Question: I'm creating a simple Modal in bootstrap, nothing modified, simply:
'$('#myModal').modal({backdrop:false})'
But when the modal opens it's wider than the browser, not matter what size the window is and creates a 20px or so space.

Any ideas why this is happening, my layout is based off of the Jumbotron template, nothing unique, just color changes mostly.
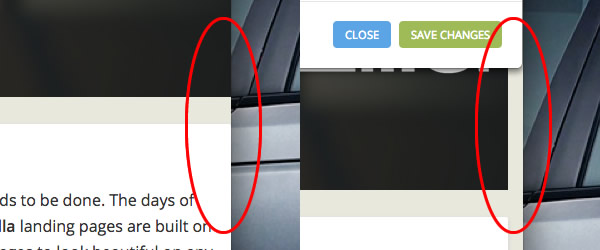
Answer: I found the answer for anyone else that's having this issue.
'''
body.modal-open,
.modal-open .navbar-fixed-top,
.modal-open .navbar-fixed-bottom {
margin-right: 15px;
}
'''
in bootstrap.css
In your theme stylesheet set:
'''
body.modal {
margin: 0;
}
'''
Thanks for looking.